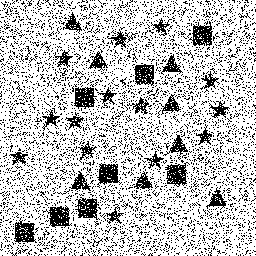
Squares: 8
Triangles: 8
Stars: 14
Total shapes: 30